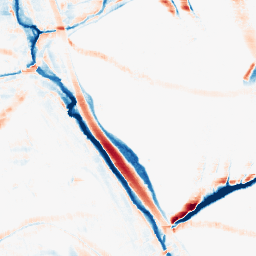
Category: morphological
Decomposition family: morphological_rect
Decomposition parameters: operation: average
width: 20
height: 10
Upsampling method: bspline
Upsampling parameters: scale: 8
Upsampling scale: 8